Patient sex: F
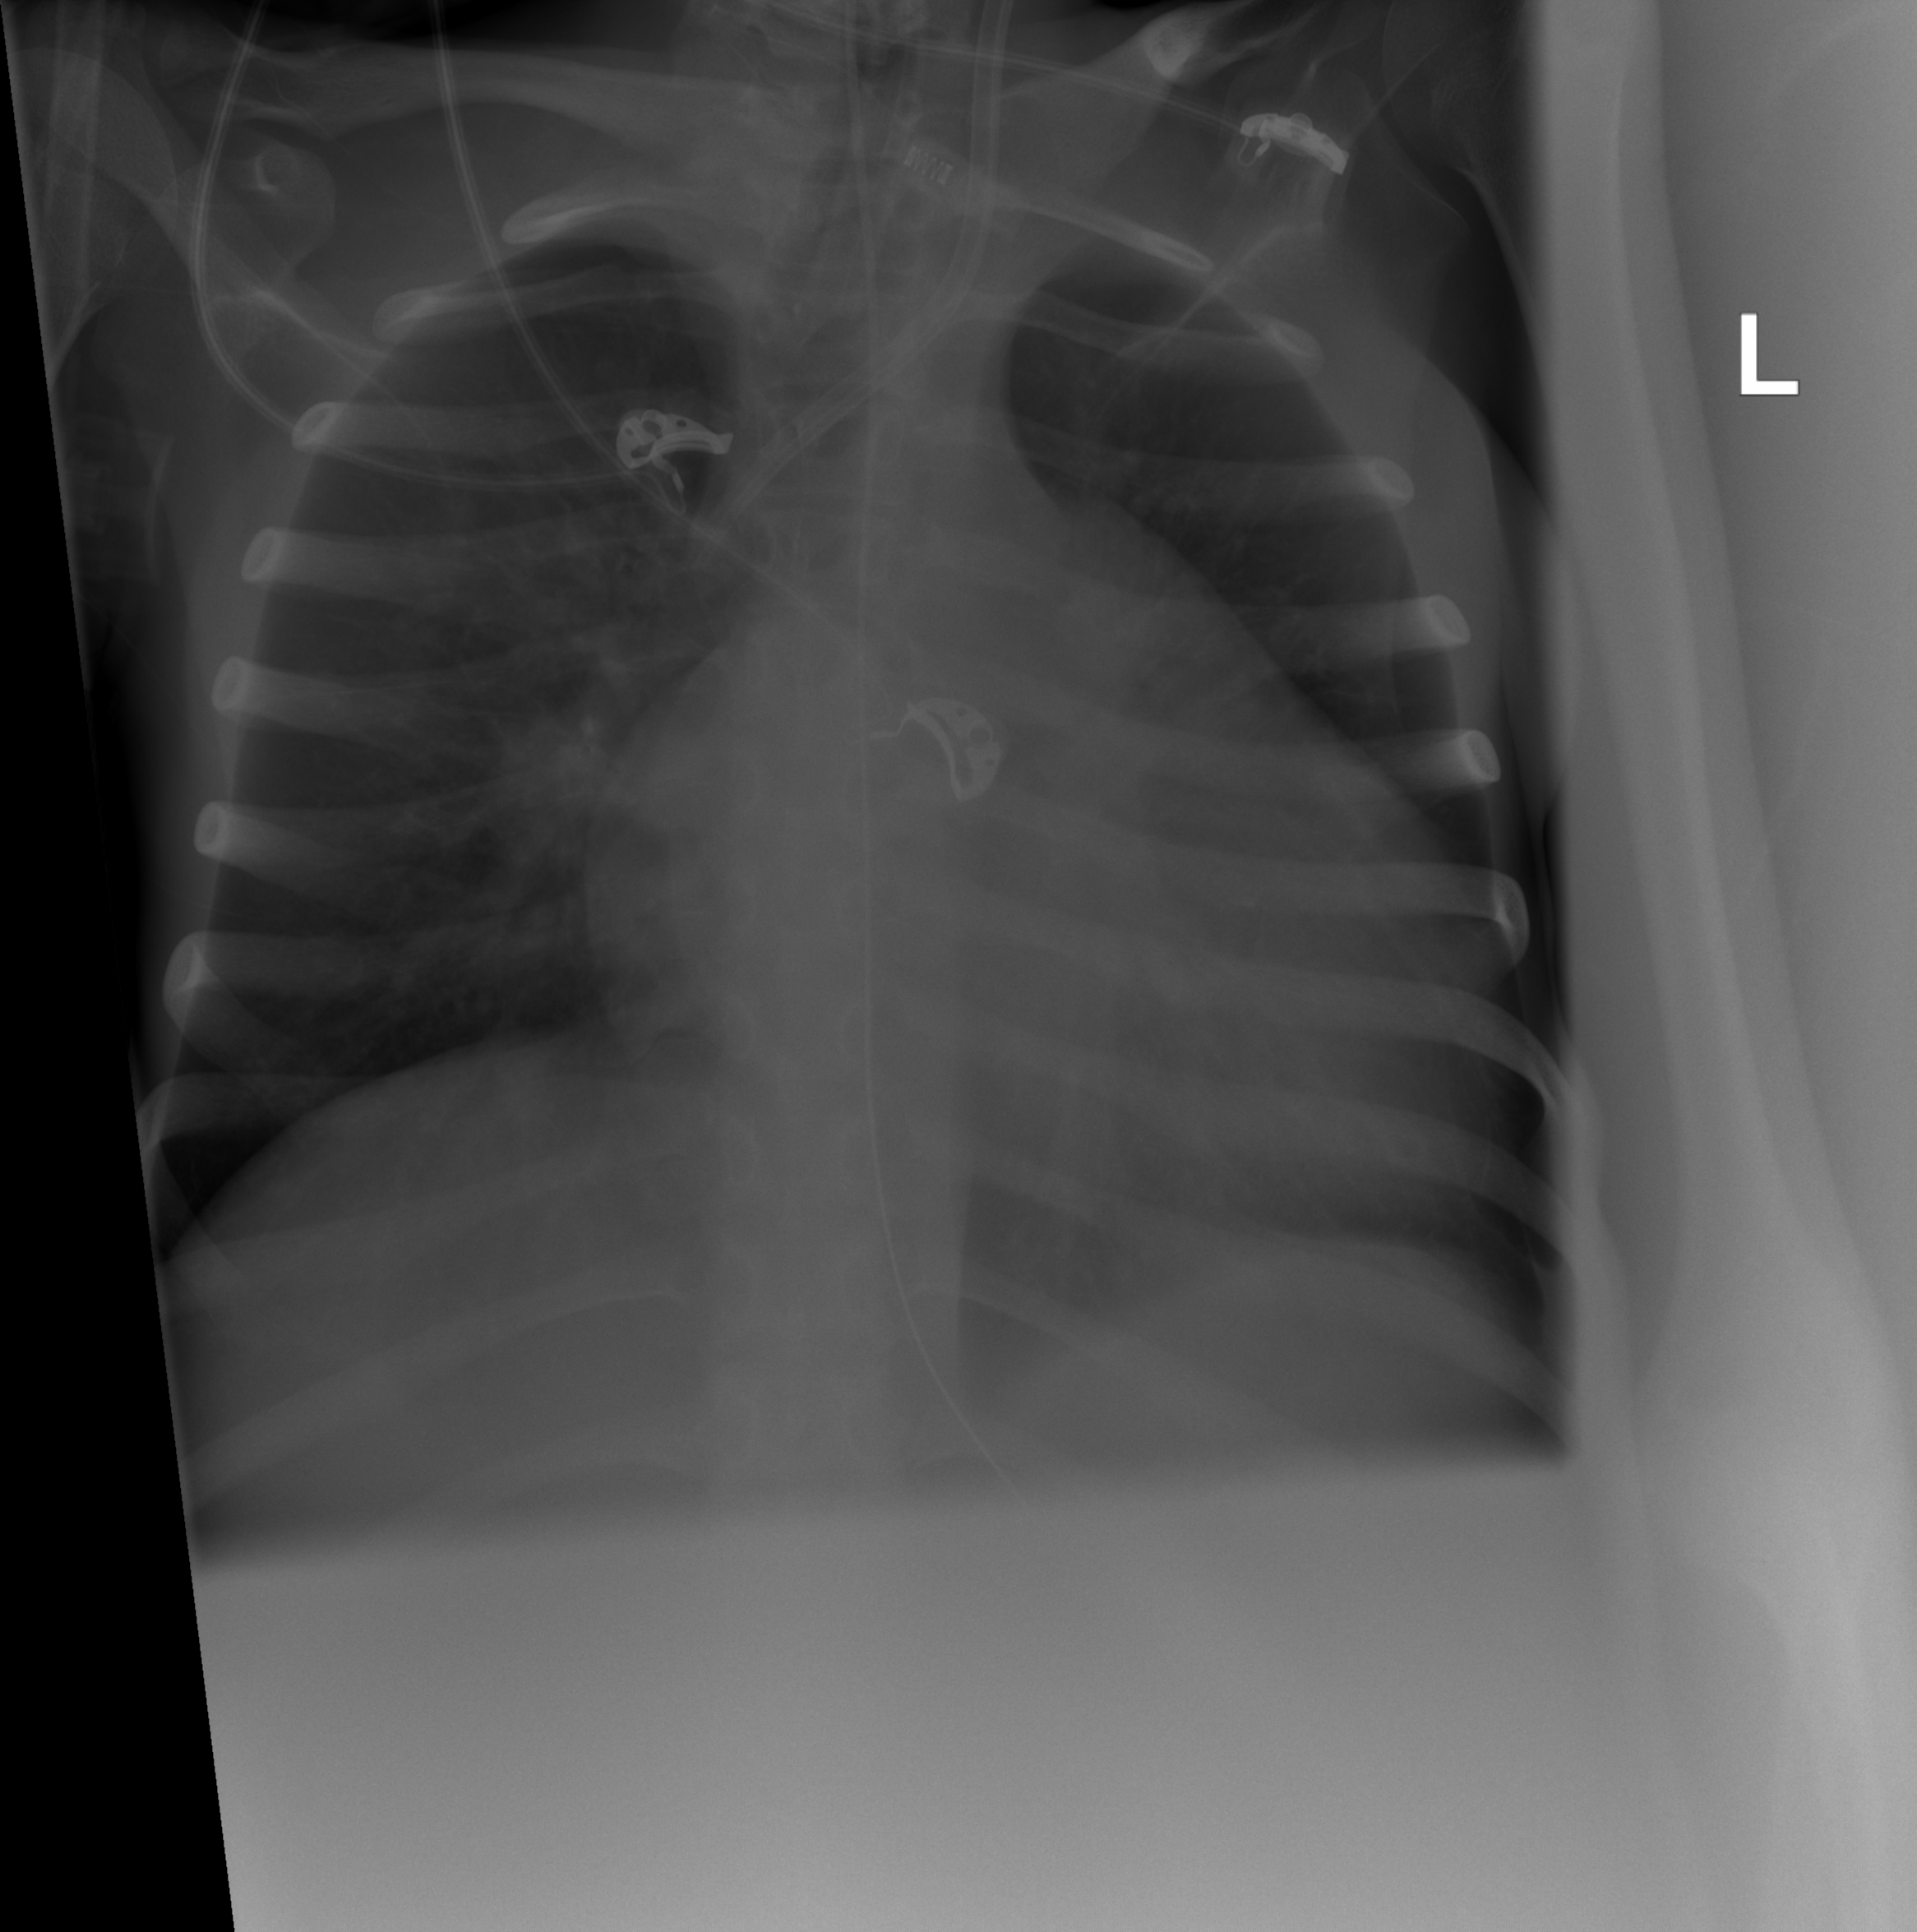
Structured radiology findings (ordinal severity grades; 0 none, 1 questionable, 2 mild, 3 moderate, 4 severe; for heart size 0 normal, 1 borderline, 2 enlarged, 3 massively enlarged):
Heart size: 3
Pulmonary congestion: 2
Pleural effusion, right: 0
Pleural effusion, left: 2
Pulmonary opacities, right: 0
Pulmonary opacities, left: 0
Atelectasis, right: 0
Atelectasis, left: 0